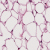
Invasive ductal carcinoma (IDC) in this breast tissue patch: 0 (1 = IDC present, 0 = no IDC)